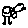
Label: bird